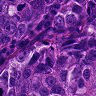
Metastatic tissue present: yes